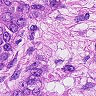
Metastatic tissue present: yes